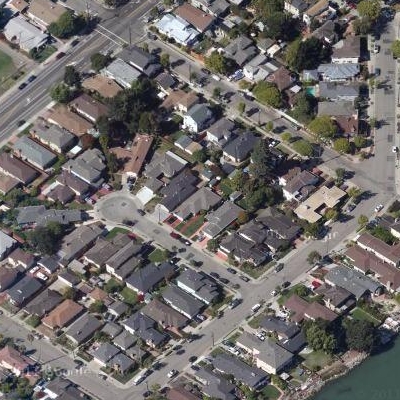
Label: Resident